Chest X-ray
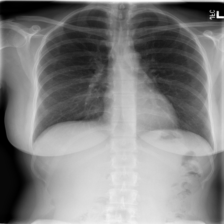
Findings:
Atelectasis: negative
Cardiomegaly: negative
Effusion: negative
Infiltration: negative
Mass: negative
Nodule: negative
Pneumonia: negative
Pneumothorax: negative
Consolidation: negative
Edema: negative
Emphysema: negative
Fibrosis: negative
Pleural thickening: negative
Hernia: negative